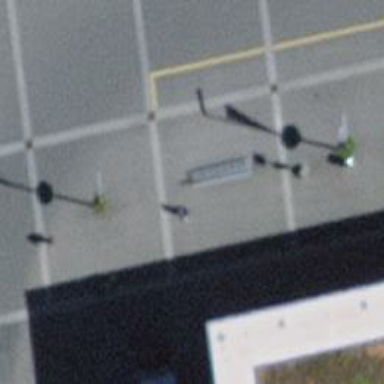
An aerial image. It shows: Bench for seating.